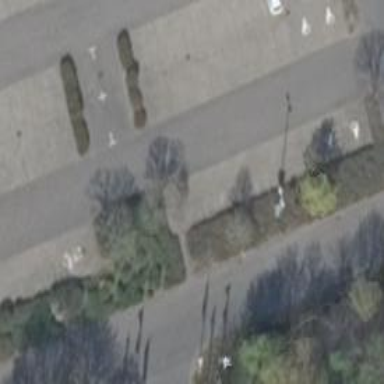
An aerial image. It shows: Parking aisle designated as service road.